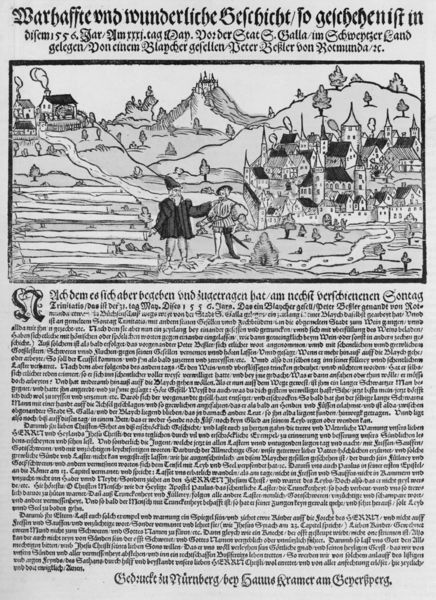
Titel: Warhaffte vnd wunderliche Geschicht/ so geschehen ist in
Künstler: Hans Kramer
Standort: Zürich.
Institution: Wickiana
Schlagwörter: baum, berg, himmel, mann, umhang, weiß, bäume, fluss, landschaft, menschen, stadt, fenster, holz, hut, hüte, männer, schwarz, zeichnung, haus, weg, leute, mütze, mützen, geschichte, mensch, stehen, bild, bach, felder, häuser, kirche, rauch, wiesen, personen, blatt, gotik, tal, kamin, schornstein, turm, schrift, papier, ort, berge, dorf, zwei männer, deutsch, stadtansicht, buch, burg, türme, druck, schweiz, täler, holzstich, stich, seite, illustration, schwarzweiß, schwert, text, zeitung, buchstaben, initiale, worte, buchdruck, schloß, sage, mittelalter, märchen, stadtmauer, heilige, zwerg, legende, nürnberg, geschichten, stadtplan, wörter, seriendruck, tahl, tähler, sruck, ruck, scan, wunderliche, schedel, kramer, sankt gallen, hanns kramer, scann